Interaction volume radius: 10 \u00c5
Interaction volume height: 15 \u00c5
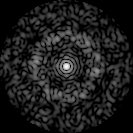
Disorder parameter: 0.8145